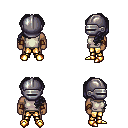
a pixel art fantasy rpg character, male body template, human, dark skin, white sleeveless shirt, gold greaves, raven princess hairstyle, metal helm, cloth bracers, gold boots, four views (front, back, left, right), 2x2 character sprite sheet, small pixel art, hard edges, no anti-aliasing